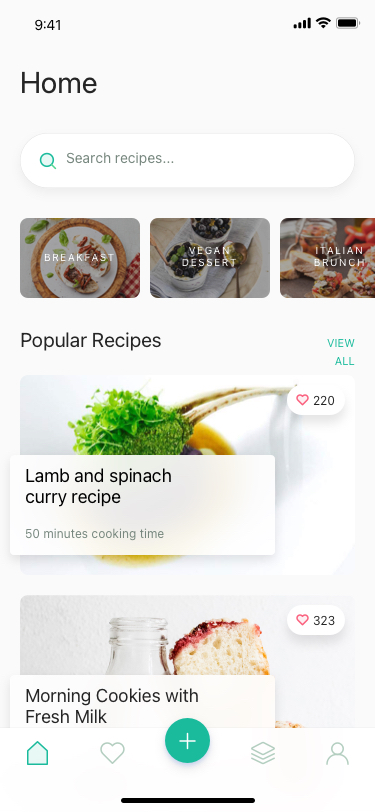
Text in this UI design:
323
Morning Cookies with
Fresh Milk
220
Lamb and spinach
curry recipe
50 minutes cooking time
View All
Popular Recipes
Breakfast
vegan dessert
italian brunch
Search recipes...
Home